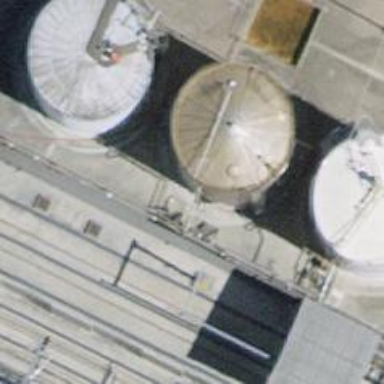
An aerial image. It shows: Industrial building housing storage tank.